Aerial crown-view tile of a tropical tree (Barro Colorado Island, Panama), acquired 20250818:
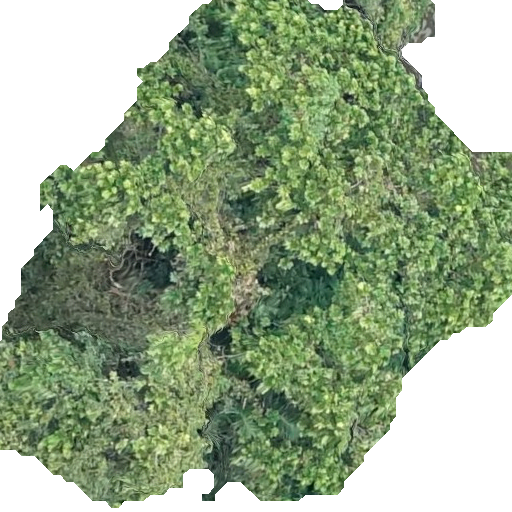
Species: Anacardium excelsum
GBIF accepted scientific name: Anacardium excelsum
Crown area: 278.447 m²